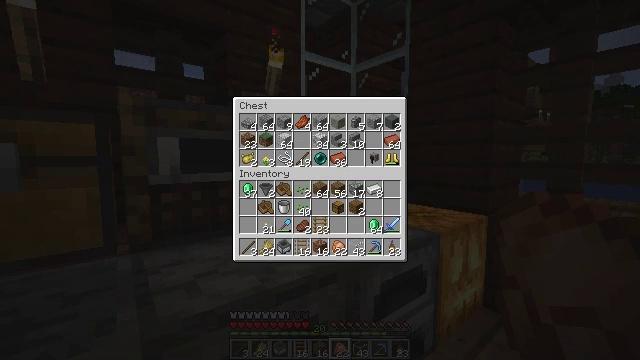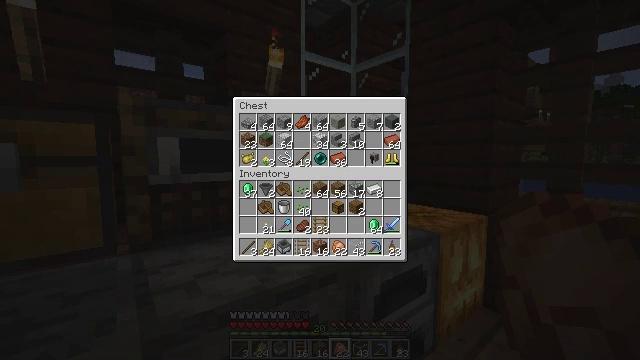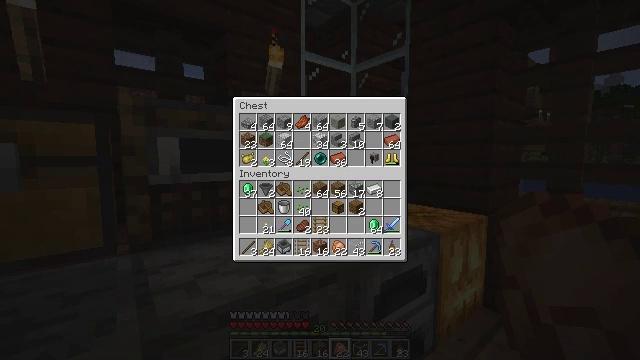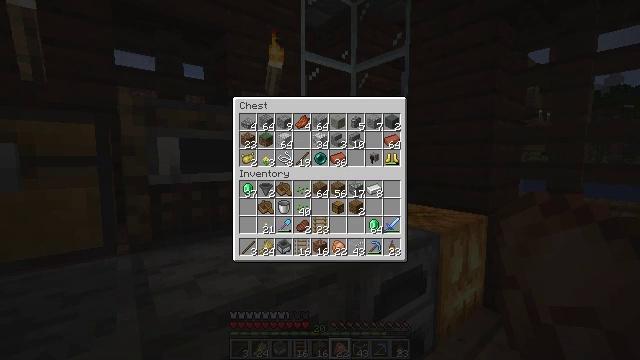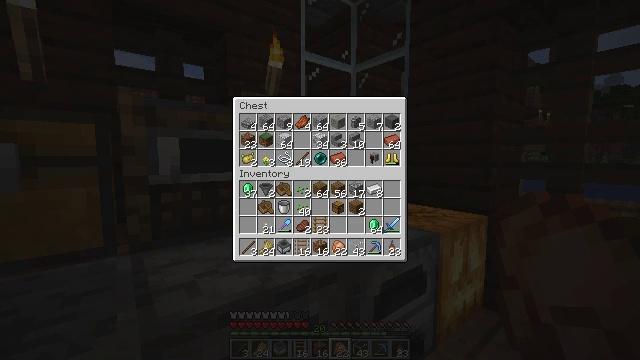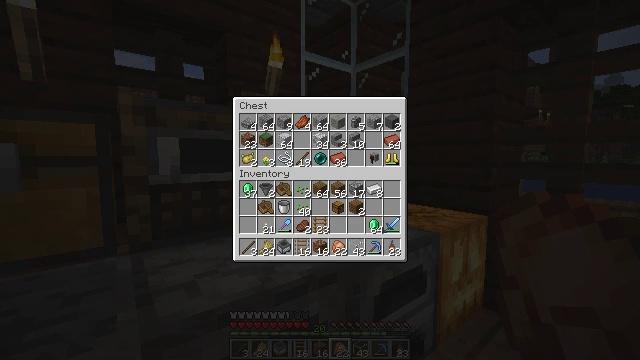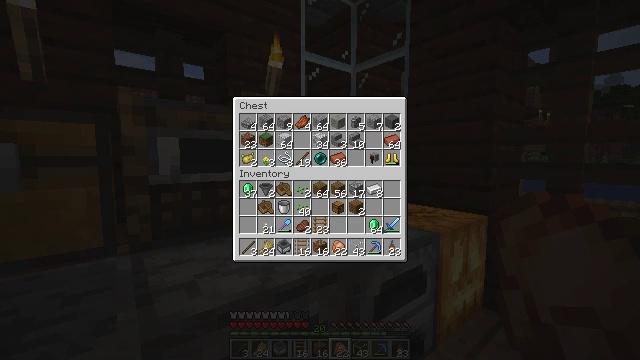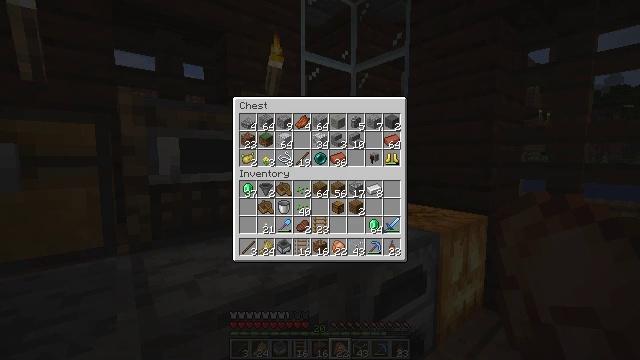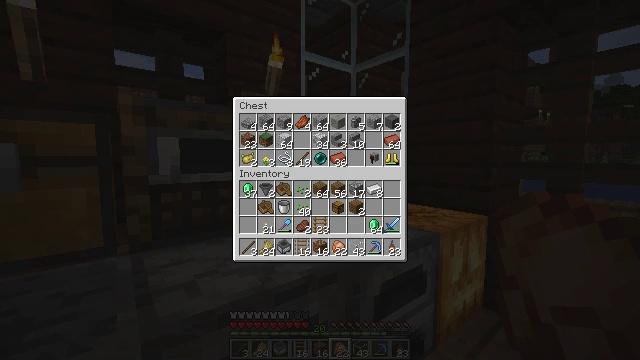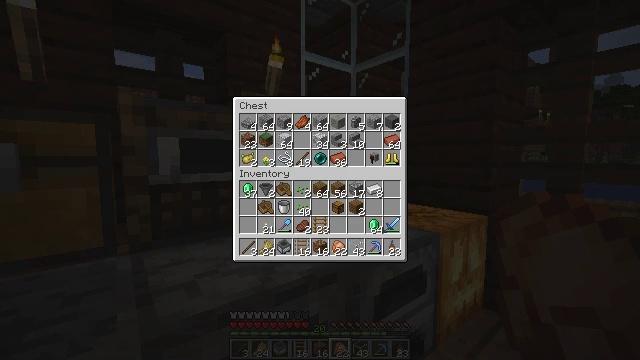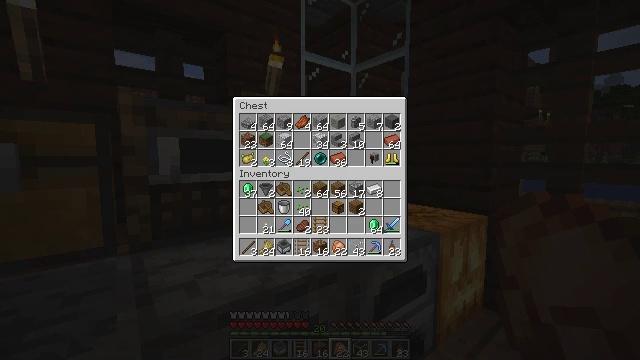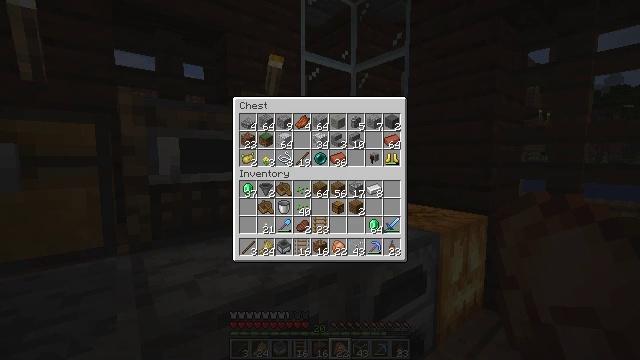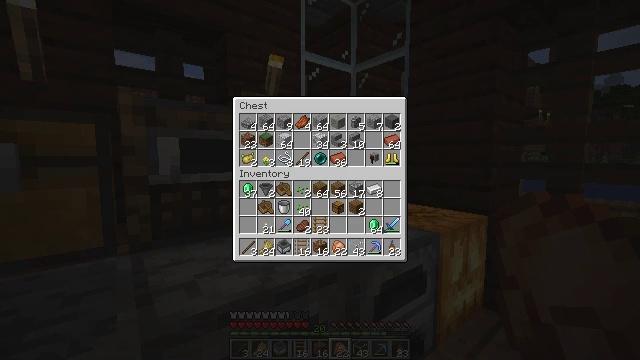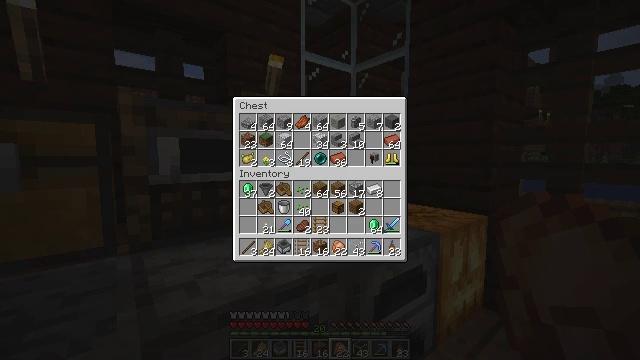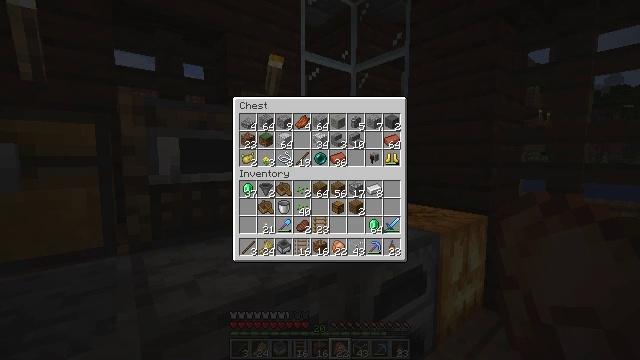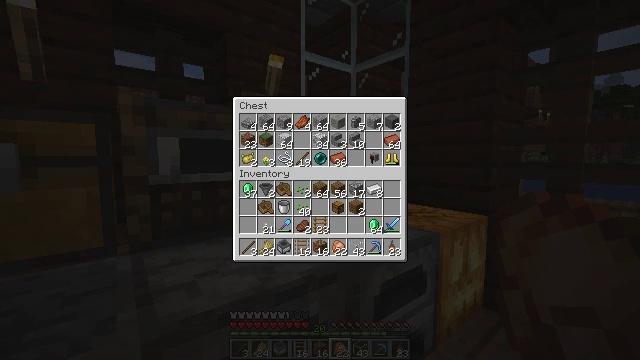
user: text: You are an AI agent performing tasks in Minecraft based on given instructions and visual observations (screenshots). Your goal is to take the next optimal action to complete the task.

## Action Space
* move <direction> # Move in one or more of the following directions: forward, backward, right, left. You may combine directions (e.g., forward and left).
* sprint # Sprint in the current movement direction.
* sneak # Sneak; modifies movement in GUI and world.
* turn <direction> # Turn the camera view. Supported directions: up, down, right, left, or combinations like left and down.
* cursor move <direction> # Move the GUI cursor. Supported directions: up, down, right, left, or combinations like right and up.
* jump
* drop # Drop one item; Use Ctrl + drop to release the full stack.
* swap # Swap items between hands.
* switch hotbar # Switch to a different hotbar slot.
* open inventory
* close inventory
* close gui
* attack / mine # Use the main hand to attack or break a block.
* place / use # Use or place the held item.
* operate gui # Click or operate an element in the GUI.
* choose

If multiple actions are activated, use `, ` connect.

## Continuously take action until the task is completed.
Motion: motion action
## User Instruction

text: Form an observer with the crafting table.
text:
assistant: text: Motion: no_op
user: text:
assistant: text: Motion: no_op
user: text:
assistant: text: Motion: no_op
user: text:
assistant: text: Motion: no_op
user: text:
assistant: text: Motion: no_op
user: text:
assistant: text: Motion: no_op
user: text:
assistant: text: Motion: no_op
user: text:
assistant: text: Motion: no_op
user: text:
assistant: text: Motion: no_op
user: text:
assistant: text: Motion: no_op
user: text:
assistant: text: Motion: no_op
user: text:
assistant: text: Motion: no_op
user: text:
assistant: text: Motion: no_op
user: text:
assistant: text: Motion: no_op
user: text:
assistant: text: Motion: no_op
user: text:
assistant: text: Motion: no_op
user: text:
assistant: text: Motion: no_op
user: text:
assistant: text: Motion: no_op
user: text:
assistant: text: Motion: no_op
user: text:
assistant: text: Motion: no_op
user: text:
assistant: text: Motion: no_op
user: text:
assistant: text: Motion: no_op
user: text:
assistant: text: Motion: no_op
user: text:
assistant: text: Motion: no_op
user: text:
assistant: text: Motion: no_op
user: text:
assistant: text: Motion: no_op
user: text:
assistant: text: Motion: no_op
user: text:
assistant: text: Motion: no_op
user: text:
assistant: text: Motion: no_op
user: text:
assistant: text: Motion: no_op